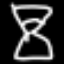
Label: hourglass